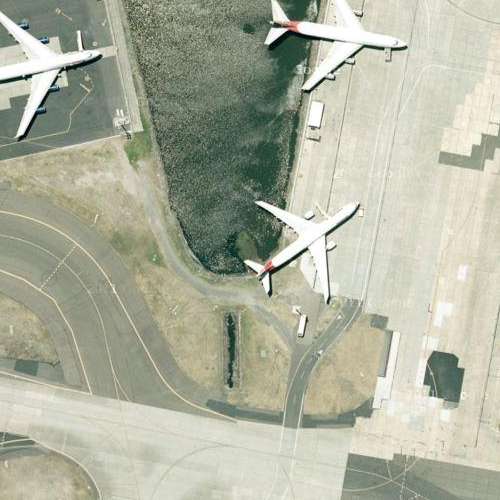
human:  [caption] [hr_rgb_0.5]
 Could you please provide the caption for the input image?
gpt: A small white airplane parked on the airport with some airport buildings surrounded .

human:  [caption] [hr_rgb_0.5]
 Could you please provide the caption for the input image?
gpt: A small white airplane parked on the ariport .

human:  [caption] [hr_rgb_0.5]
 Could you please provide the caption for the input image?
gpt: There is a small white airplane parked on the airport with some airport buildings beside .

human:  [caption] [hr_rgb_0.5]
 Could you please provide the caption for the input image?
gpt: A small white airplane parked on the airport with some airport buildings beside .

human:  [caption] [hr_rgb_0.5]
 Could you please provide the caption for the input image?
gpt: This is an airport with a small airplane parked on while some airport buildings surrounded .